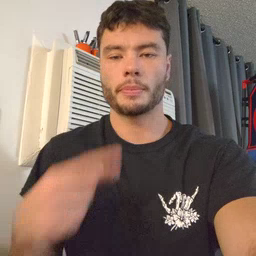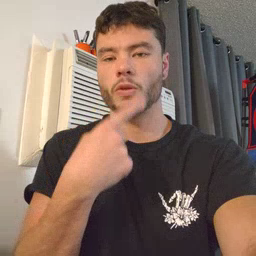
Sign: mouth